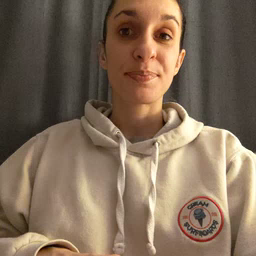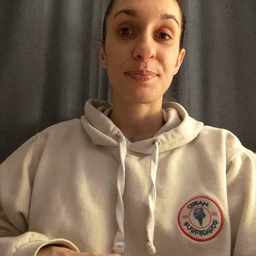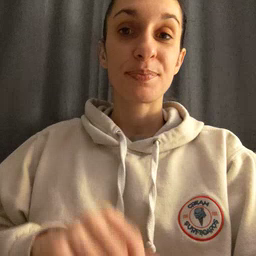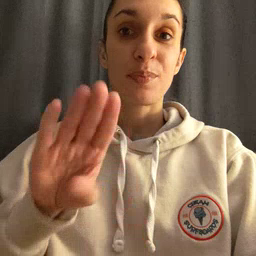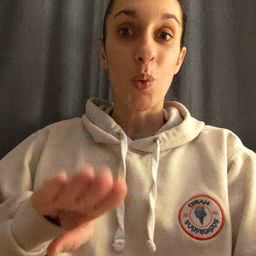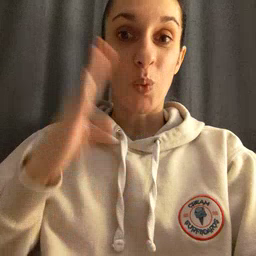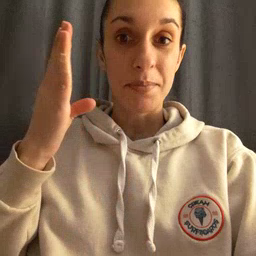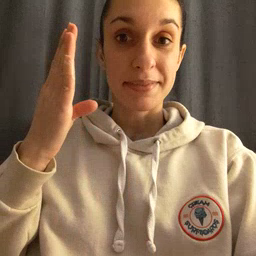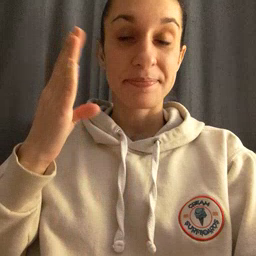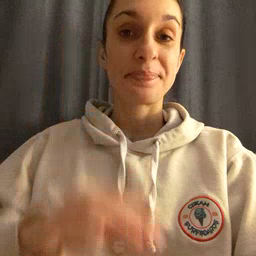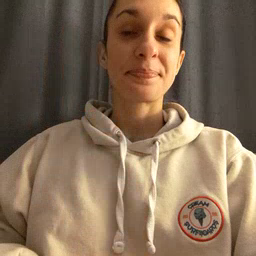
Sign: open